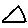
Label: triangle